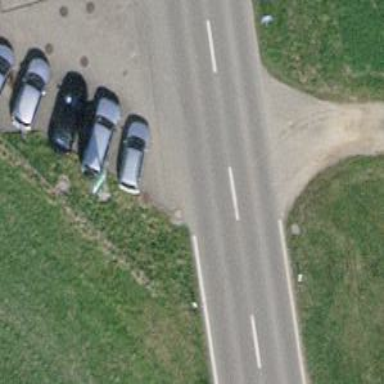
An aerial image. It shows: Secondary road with asphalt surface.